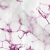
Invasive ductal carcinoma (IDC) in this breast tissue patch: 0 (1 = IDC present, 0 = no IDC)